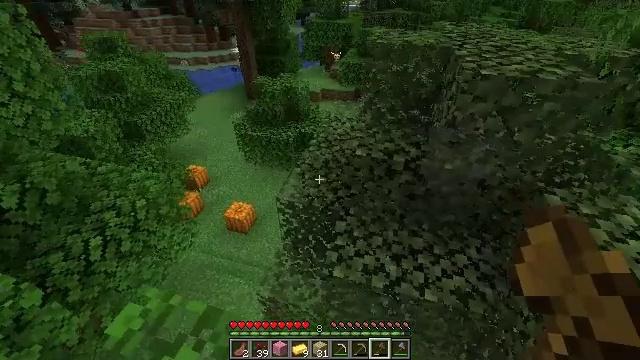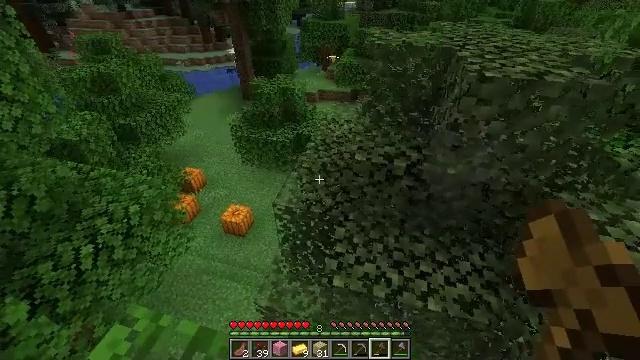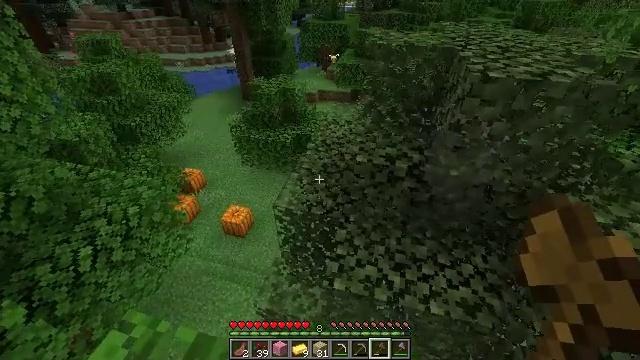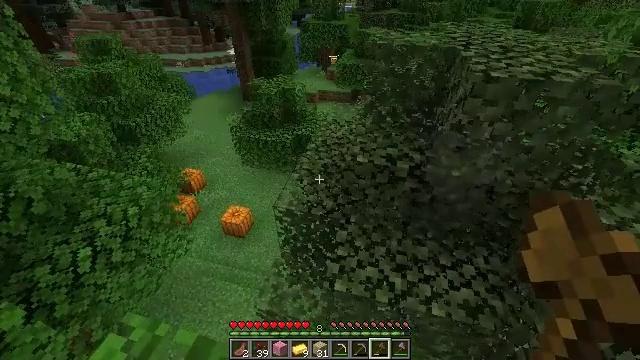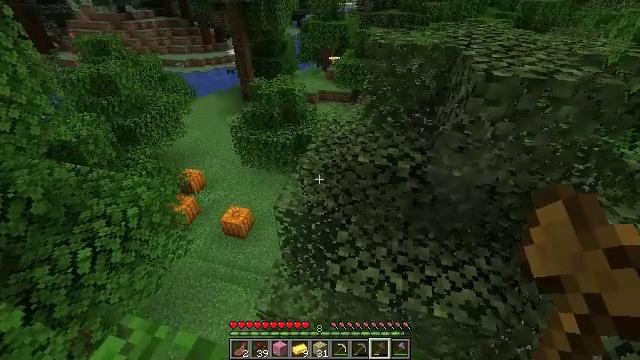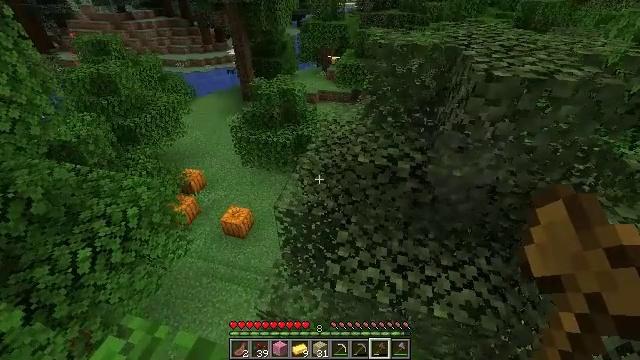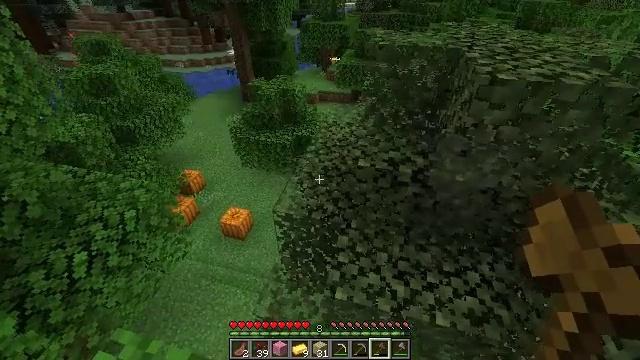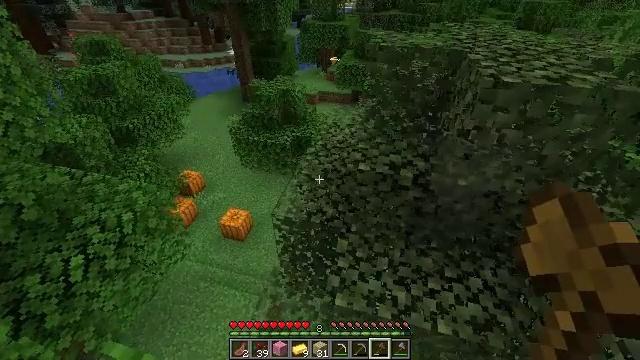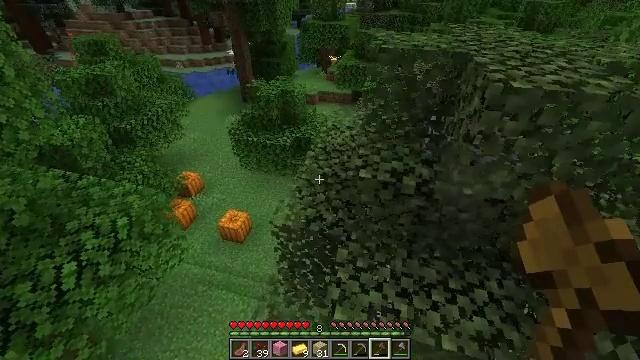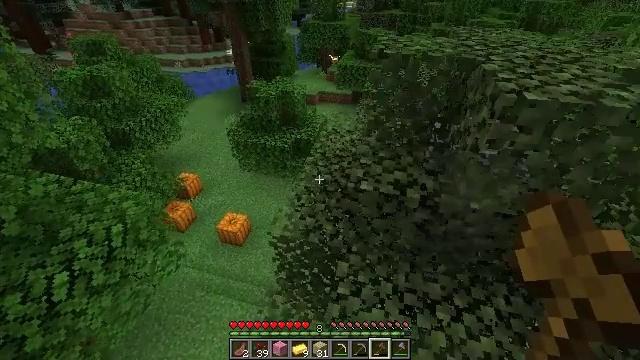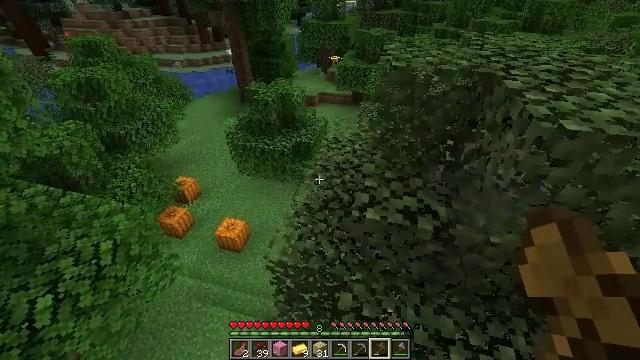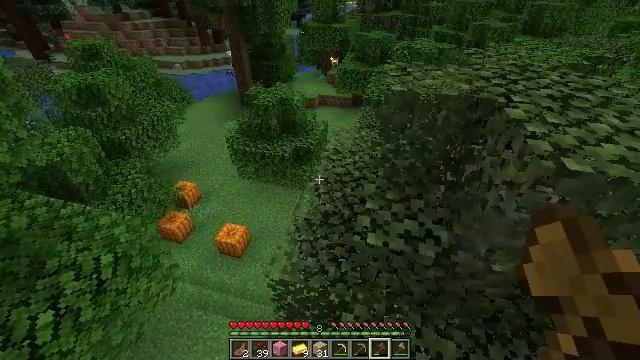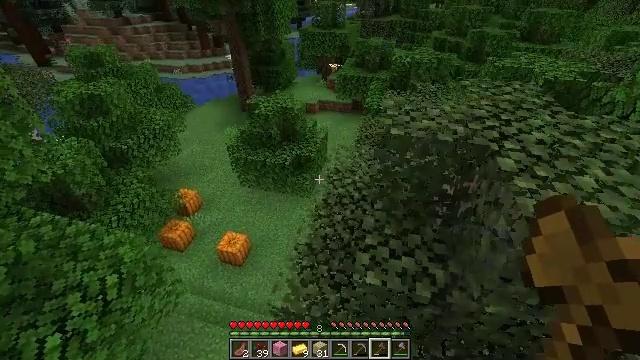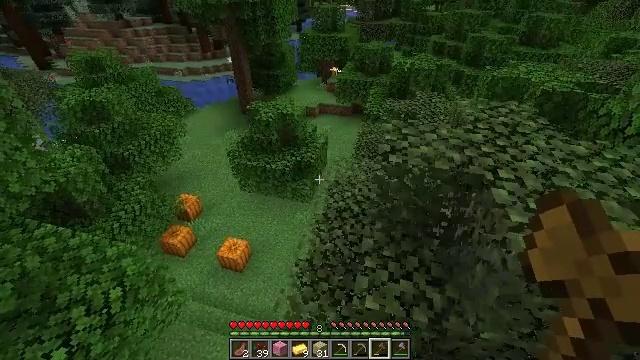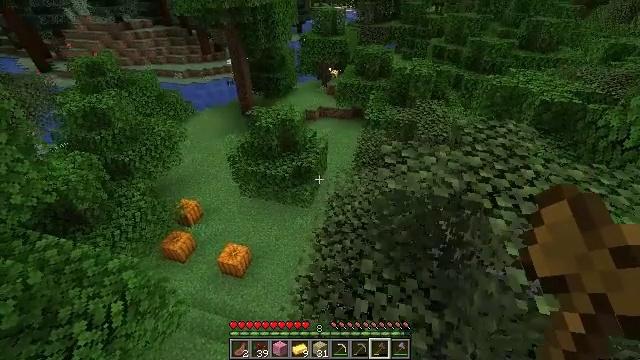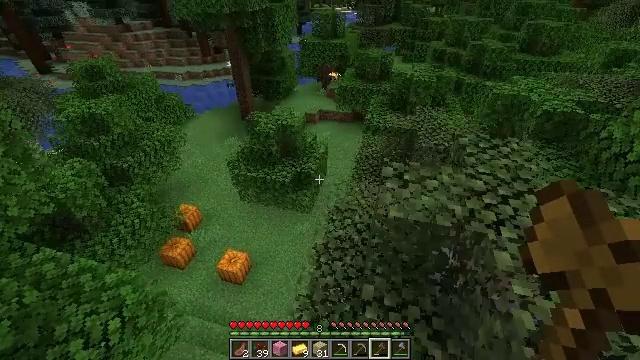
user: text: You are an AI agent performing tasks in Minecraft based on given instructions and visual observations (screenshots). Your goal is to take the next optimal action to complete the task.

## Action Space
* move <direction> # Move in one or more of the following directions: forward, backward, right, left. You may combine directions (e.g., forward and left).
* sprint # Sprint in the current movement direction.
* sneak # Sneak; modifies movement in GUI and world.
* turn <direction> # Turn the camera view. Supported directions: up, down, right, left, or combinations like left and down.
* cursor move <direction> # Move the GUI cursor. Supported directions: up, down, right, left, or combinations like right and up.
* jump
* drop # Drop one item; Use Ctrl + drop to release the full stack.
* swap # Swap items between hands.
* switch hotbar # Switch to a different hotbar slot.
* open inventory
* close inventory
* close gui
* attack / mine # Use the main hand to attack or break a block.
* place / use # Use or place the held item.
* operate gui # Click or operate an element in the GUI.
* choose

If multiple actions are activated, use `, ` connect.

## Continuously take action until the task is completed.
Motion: motion action
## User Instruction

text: Mine the pumpkin from the ground.
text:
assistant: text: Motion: no_op
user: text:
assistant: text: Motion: no_op
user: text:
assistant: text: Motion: no_op
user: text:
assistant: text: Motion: no_op
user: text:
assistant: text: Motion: no_op
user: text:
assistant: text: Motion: move forward
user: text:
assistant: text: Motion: move forward
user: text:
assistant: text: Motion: move forward
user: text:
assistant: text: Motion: move forward
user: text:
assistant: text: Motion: move forward
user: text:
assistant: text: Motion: move forward, jump
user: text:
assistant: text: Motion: move forward, jump
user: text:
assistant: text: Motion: move forward, jump
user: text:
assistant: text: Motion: move forward, jump
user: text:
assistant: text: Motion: move forward
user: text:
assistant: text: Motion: move forward
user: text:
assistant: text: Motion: move forward
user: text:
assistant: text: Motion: turn left
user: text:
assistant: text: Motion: turn left
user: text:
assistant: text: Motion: no_op
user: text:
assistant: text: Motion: no_op
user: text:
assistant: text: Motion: no_op
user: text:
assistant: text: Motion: no_op
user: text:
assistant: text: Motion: no_op
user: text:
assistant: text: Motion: no_op
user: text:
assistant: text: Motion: no_op
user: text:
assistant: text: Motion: no_op
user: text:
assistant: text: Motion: no_op
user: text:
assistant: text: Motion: turn left
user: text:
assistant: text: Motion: turn left